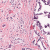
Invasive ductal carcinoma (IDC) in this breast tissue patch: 1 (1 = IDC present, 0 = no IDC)